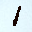
Label: 1